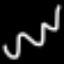
Label: squiggle